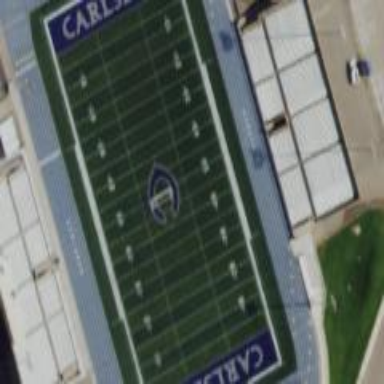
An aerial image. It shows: American football pitch with artificial turf.